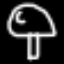
Label: mushroom